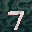
Label: 7